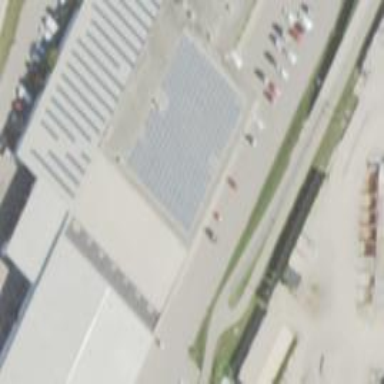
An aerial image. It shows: Solar power generator using photovoltaic panels.